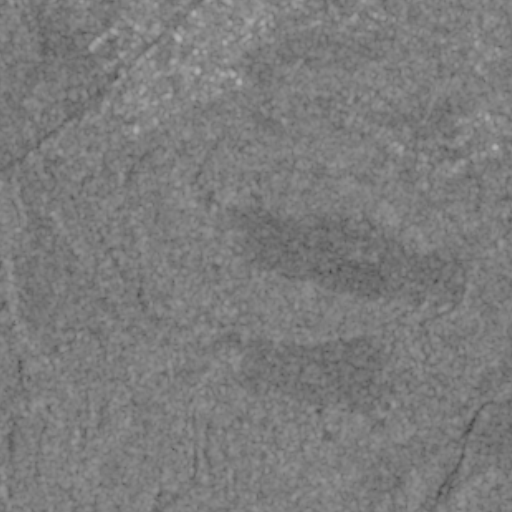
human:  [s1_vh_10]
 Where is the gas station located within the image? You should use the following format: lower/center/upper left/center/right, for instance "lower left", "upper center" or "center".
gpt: The gas station is located in the upper left of the image.
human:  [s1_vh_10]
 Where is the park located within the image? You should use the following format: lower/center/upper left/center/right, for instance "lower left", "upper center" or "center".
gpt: The park is located in the upper right of the image.
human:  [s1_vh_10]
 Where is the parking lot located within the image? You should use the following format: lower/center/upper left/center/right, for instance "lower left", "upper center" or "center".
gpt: The parking lot is located in the upper left of the image.
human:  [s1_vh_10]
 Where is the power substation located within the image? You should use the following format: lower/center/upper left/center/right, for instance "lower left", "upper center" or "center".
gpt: The power substation is located in the upper left of the image.
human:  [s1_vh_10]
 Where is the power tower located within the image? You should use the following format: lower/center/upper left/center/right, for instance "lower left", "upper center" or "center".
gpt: The power tower is located in the lower right of the image.
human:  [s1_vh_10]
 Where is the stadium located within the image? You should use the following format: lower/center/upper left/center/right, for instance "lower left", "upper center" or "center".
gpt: The stadium is located in the upper left of the image.
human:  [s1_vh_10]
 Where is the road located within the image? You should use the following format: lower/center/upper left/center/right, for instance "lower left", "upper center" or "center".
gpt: There is no road in the image.

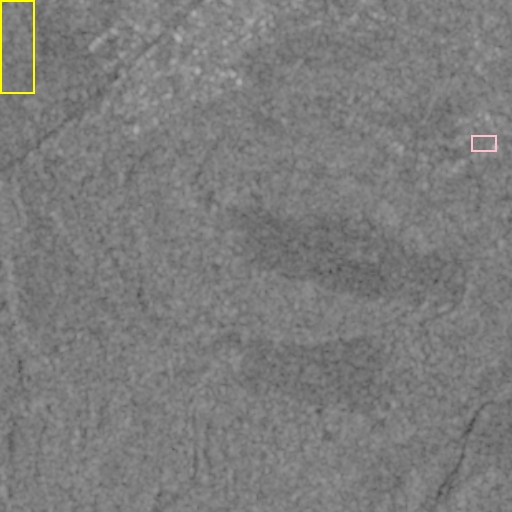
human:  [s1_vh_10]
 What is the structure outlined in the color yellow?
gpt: The structure outlined in yellow is a crop field.
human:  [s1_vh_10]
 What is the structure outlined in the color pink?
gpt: The structure outlined in pink is a park.
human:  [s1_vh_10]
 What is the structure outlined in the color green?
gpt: There is no green outline.